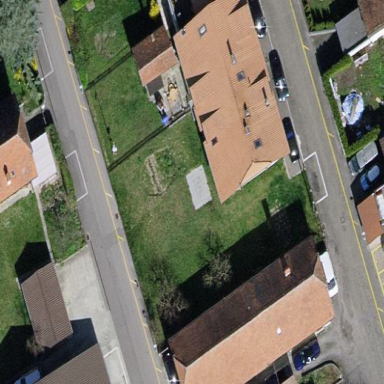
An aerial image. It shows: Terrace-style building with gabled roof.